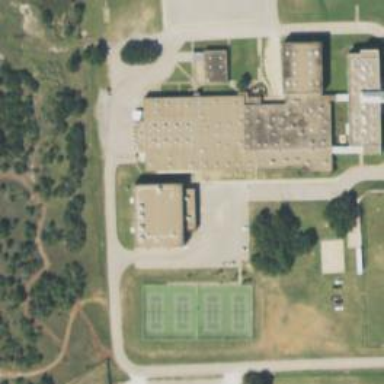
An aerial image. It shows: School building.